Question: I have a code to find and highlight(entire row) duplicates based on the first column. Now I'm trying to copy the the last found comment an paste it to the located duplicate:

In this example the comment "Controle 1:OK" in row 8 should be copied and paste in row 10.
But with my code always the first comment "Controle 1: NOK" is copied and paste the comment in row 8 & 10.
I'm new in Excel VBA and just have a clue (put all found comments in an array and take the last comment) but don't know how to realize it.
Have someone an idea how to do this?
I'm using Excel 365.
'''
Sub sbFindDuplicatesInColumn()
Dim lastRow As Long
Dim matchFoundIndex As Long
Dim iCntr As Long
Dim comment As String
lastRow = Range("A65000").End(xlUp).Row
For iCntr = 1 To lastRow
If Cells(iCntr, 1) <> "" Then
matchFoundIndex = WorksheetFunction.Match(Cells(iCntr, 1), Range("A1:A" & lastRow), 0)
comment = Cells(matchFoundIndex, 3).Value
If iCntr <> matchFoundIndex Then
Cells(iCntr, 3).Value = comment
Range(Cells(iCntr, 1), Cells(iCntr, 3)).Font.Color = RGB(255, 40, 0)
End If
End If
Next
End Sub
'''
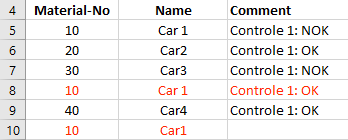
Answer: Maybe something like this.
It should loop all rows and look for duplicates in column "A". If duplicate found and no comment in duplicate row then last known comment is copied.
If duplicate found but already has comment then this comment becomes new "last known" for further duplicates.
'''
Option Explicit
Sub Dupes()
Dim Ws As Worksheet
Dim LastRow As Long, i As Long, j As Long, DupCounter As Long, DupPos As Long
Dim MatNo As String, Comment As String
Dim Found As Boolean
Dim ArrDuplicates() As Variant 'Declare dynamic array
Set Ws = ThisWorkbook.Sheets(1)
'Redimennsion/change size of declared array
ReDim ArrDuplicates(1 To 2, 1 To 1)
DupCounter = 1
With Ws
'find last row with data in column "A"
LastRow = .Cells(.Rows.Count, 1).End(xlUp).Row
'Loop all rows from 1 to last
For i = 1 To LastRow
'reset variables for each loop
Found = False
DupPos = 0
MatNo = .Cells(i, 1)
Comment = .Cells(i, 3) 'Column 3 is column "C" if other
'column to be used just change the number
'Search array with previous data and look for duplicates
For j = LBound(ArrDuplicates(), 2) To UBound(ArrDuplicates(), 2)
'If material number currently checked found in array
If MatNo = ArrDuplicates(1, j) Then
'If comment for current row is empty, take comment from array
If Trim(Comment) = "" Then
Comment = ArrDuplicates(2, j)
End If
'remember position of source data in array (first occurence
'of material number)
DupPos = j
'set "Found" marker
Found = True
'leave loop
Exit For
End If
Next j
'if no duplicate found
If Not Found Then
'redimension array. "Preserve" keyword added to keep values
'already existing in array
ReDim Preserve ArrDuplicates(1 To 2, 1 To DupCounter)
'insert new data to array ((first occurance of material number)
ArrDuplicates(1, DupCounter) = MatNo
ArrDuplicates(2, DupCounter) = Comment
DupCounter = DupCounter + 1 'increase counter used to redimension array
Else 'if material number found in array
'if commnet variable is same as comment in array
'This means that comment of current row was empty
If Comment = ArrDuplicates(2, DupPos) Then
.Cells(i, 3) = Comment 'put comment in current row and column 3 "C"
Else
'Commnet in current row was not empty and different than last one
'replace "last known comment" in array for material number
'with new one from current row
ArrDuplicates(2, DupPos) = Comment
End If
'change font colour
.Cells(i, 3).Font.Color = vbRed
End If
Next i
End With
End Sub
'''
Edit: Added some comments
<URL>